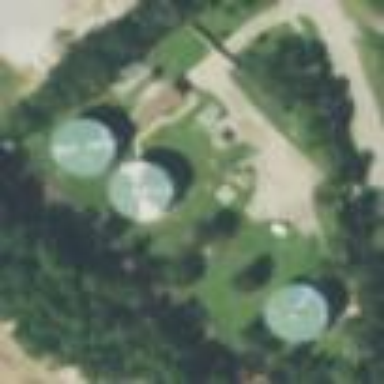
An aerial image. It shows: Water works facility.